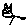
Label: cat